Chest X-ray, AP view. Patient: 36 years old, sex F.
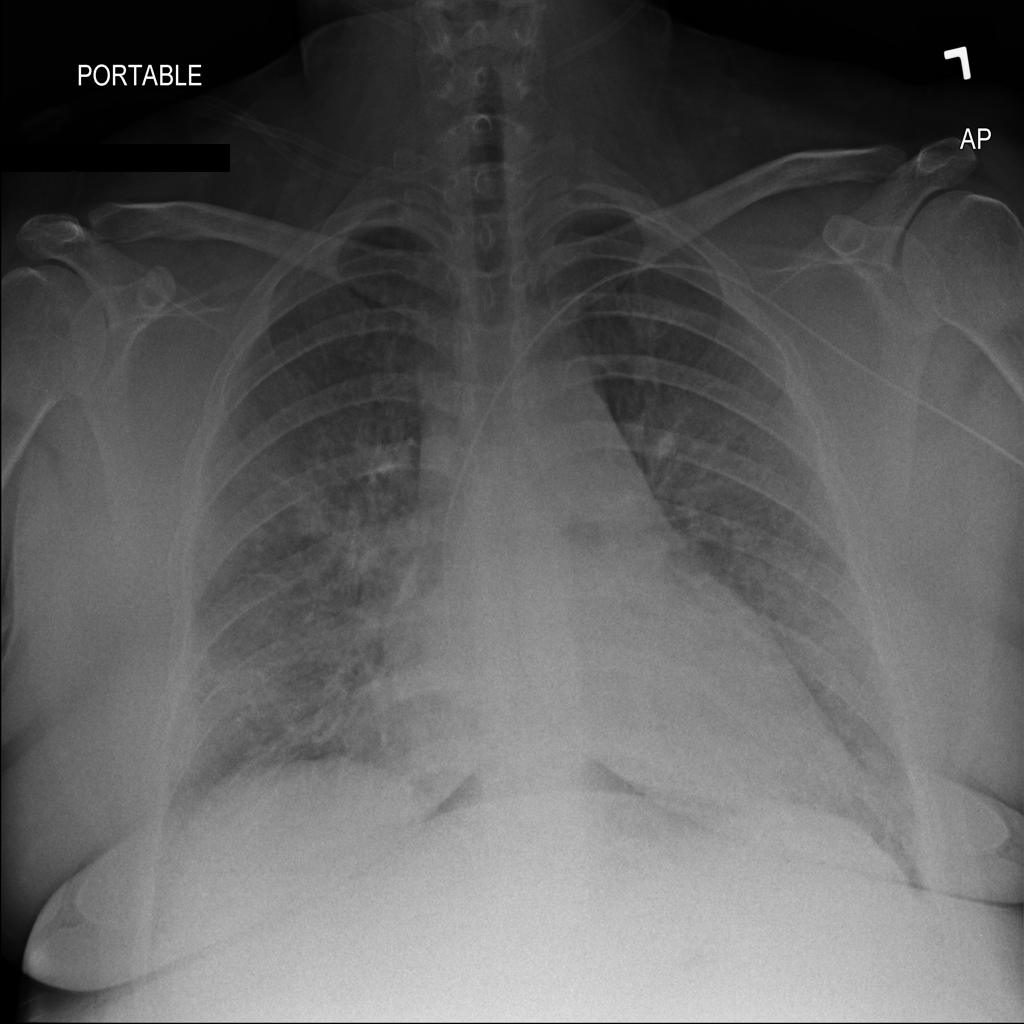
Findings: No Finding